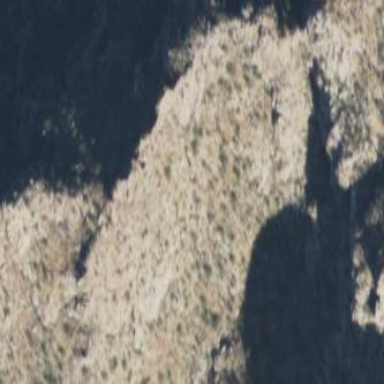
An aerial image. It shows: Landscape dominated by bare rock.